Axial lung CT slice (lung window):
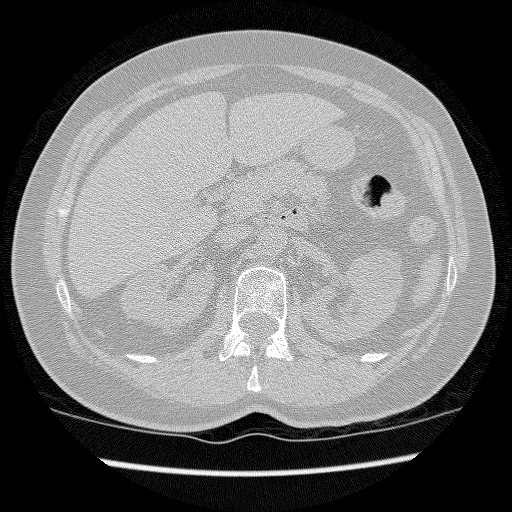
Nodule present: no